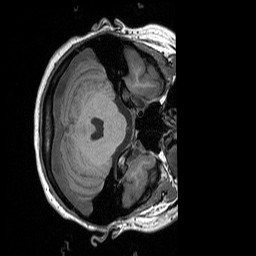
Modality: T1w
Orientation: axial
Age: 22
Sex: female
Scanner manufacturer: siemens
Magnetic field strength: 3 T
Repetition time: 1.9 s
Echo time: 0.00252 s